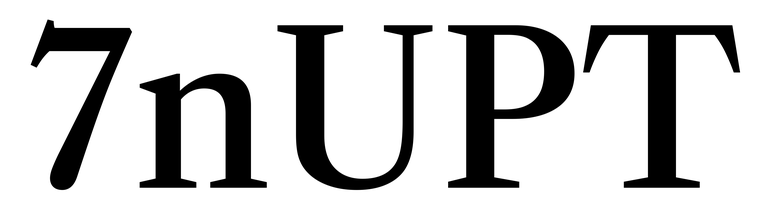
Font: LibreCaslonText_Medium